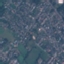
Label: Residential